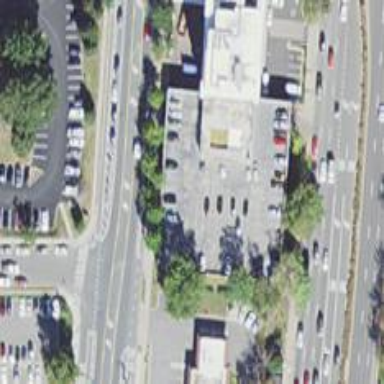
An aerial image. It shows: Flat-roofed hotel building with parking.